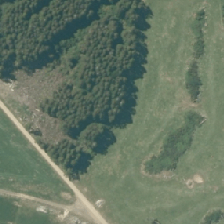
Land cover: low_producing_grassland